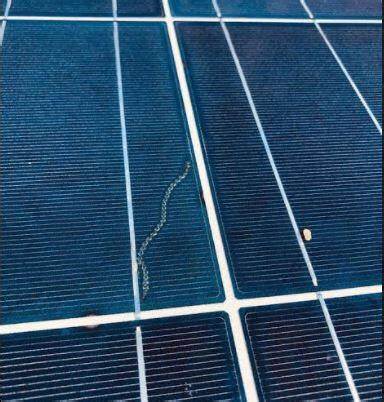
Label: Electrical-damage